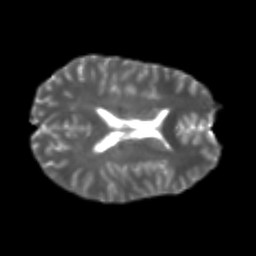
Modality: T2w
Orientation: axial
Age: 21
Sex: male
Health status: healthy
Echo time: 0.074 s